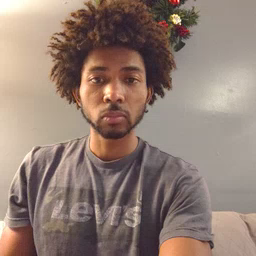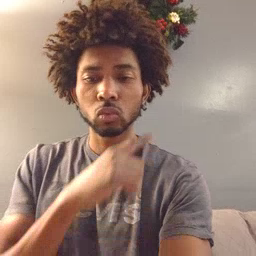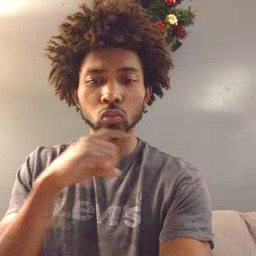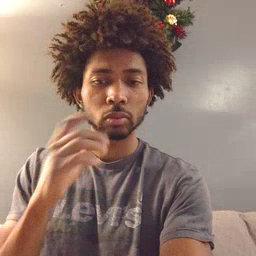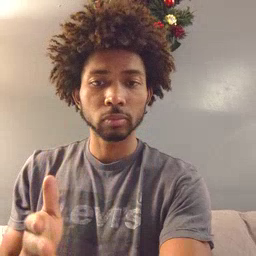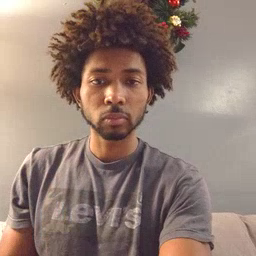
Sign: dryer